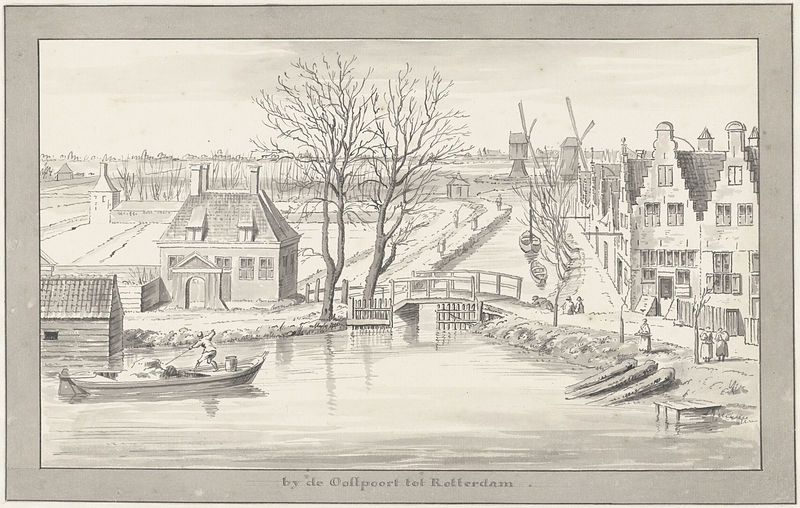
Titel: De omgeving van Rotterdam bij de Oostpoort
Künstler: Cornelis Pronk
Standort: Amsterdam
Institution: Rijksmuseum
Schlagwörter: flügel, frauen, landschaft, ufer, männer, straße, haus, häuser, mühlen, brücke, boot, giebel, hafen, men, people, wood, man, tree, boat, house, lake, landscape, netherlands, water, houses, trees, winter, river, black and white, illustration, boats, bridge, town, city, gate, manor, rotterdam, chimneys, holland, windmill, windmills, port, rowing, dock, estate, sail boat, boating, amsterdam, waterscape, paddling, dike, pencil art, netherland, levee, de ollpoor, rotterdam the netherlands boat village windmills